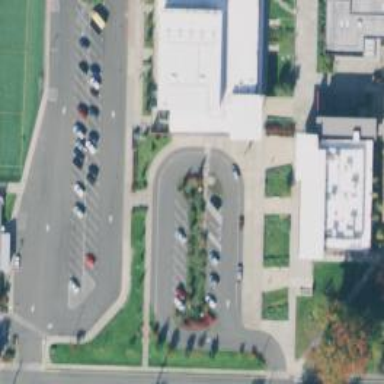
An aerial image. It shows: Parking space.